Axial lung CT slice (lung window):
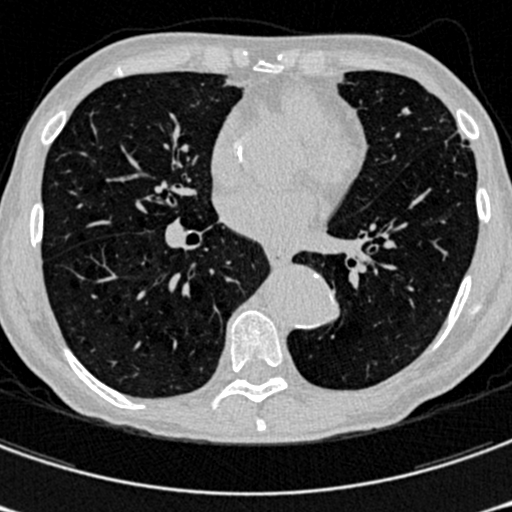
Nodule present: no